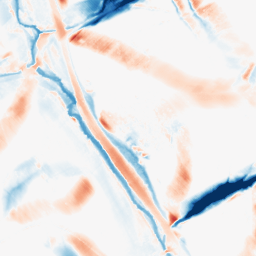
Category: morphological
Decomposition family: morphological_diamond
Decomposition parameters: operation: average
radius: 20
Upsampling method: linear_exact
Upsampling parameters: scale: 2
Upsampling scale: 2